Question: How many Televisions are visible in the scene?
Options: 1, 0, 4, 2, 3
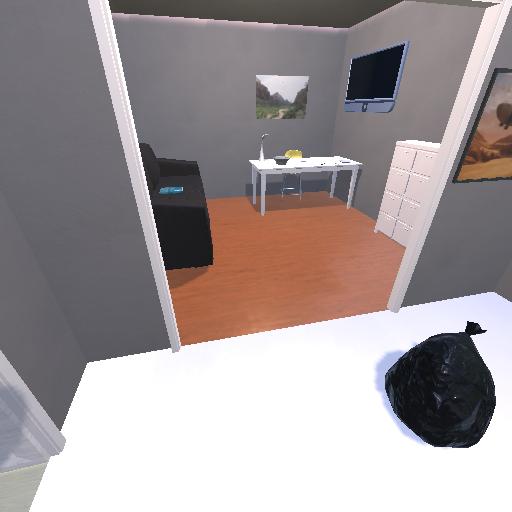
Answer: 1